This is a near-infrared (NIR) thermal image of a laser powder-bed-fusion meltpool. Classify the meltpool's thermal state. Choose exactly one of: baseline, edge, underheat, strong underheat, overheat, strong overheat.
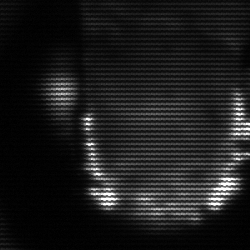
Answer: baseline